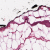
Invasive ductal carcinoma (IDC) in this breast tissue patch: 0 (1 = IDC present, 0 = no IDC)